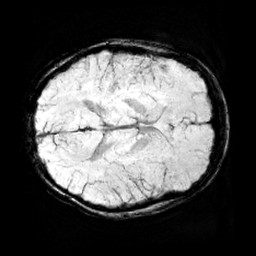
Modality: minIP
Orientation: axial
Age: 11
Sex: male
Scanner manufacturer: siemens
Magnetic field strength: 3 T
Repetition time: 0.027 s
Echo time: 0.02 s